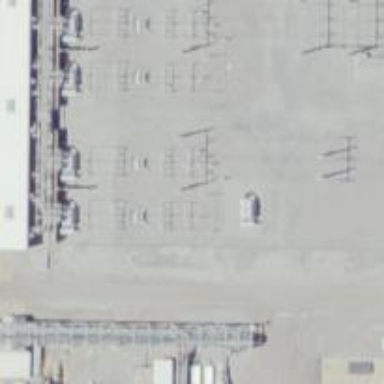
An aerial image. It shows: Switch for power supply.